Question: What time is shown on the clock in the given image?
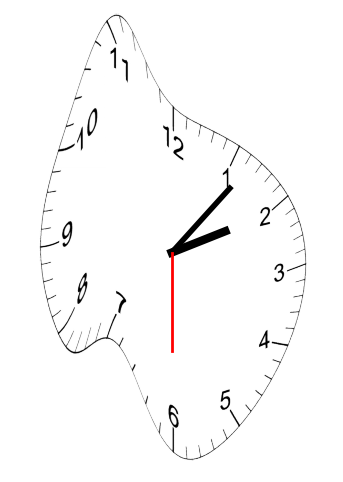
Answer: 02:06:30